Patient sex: M
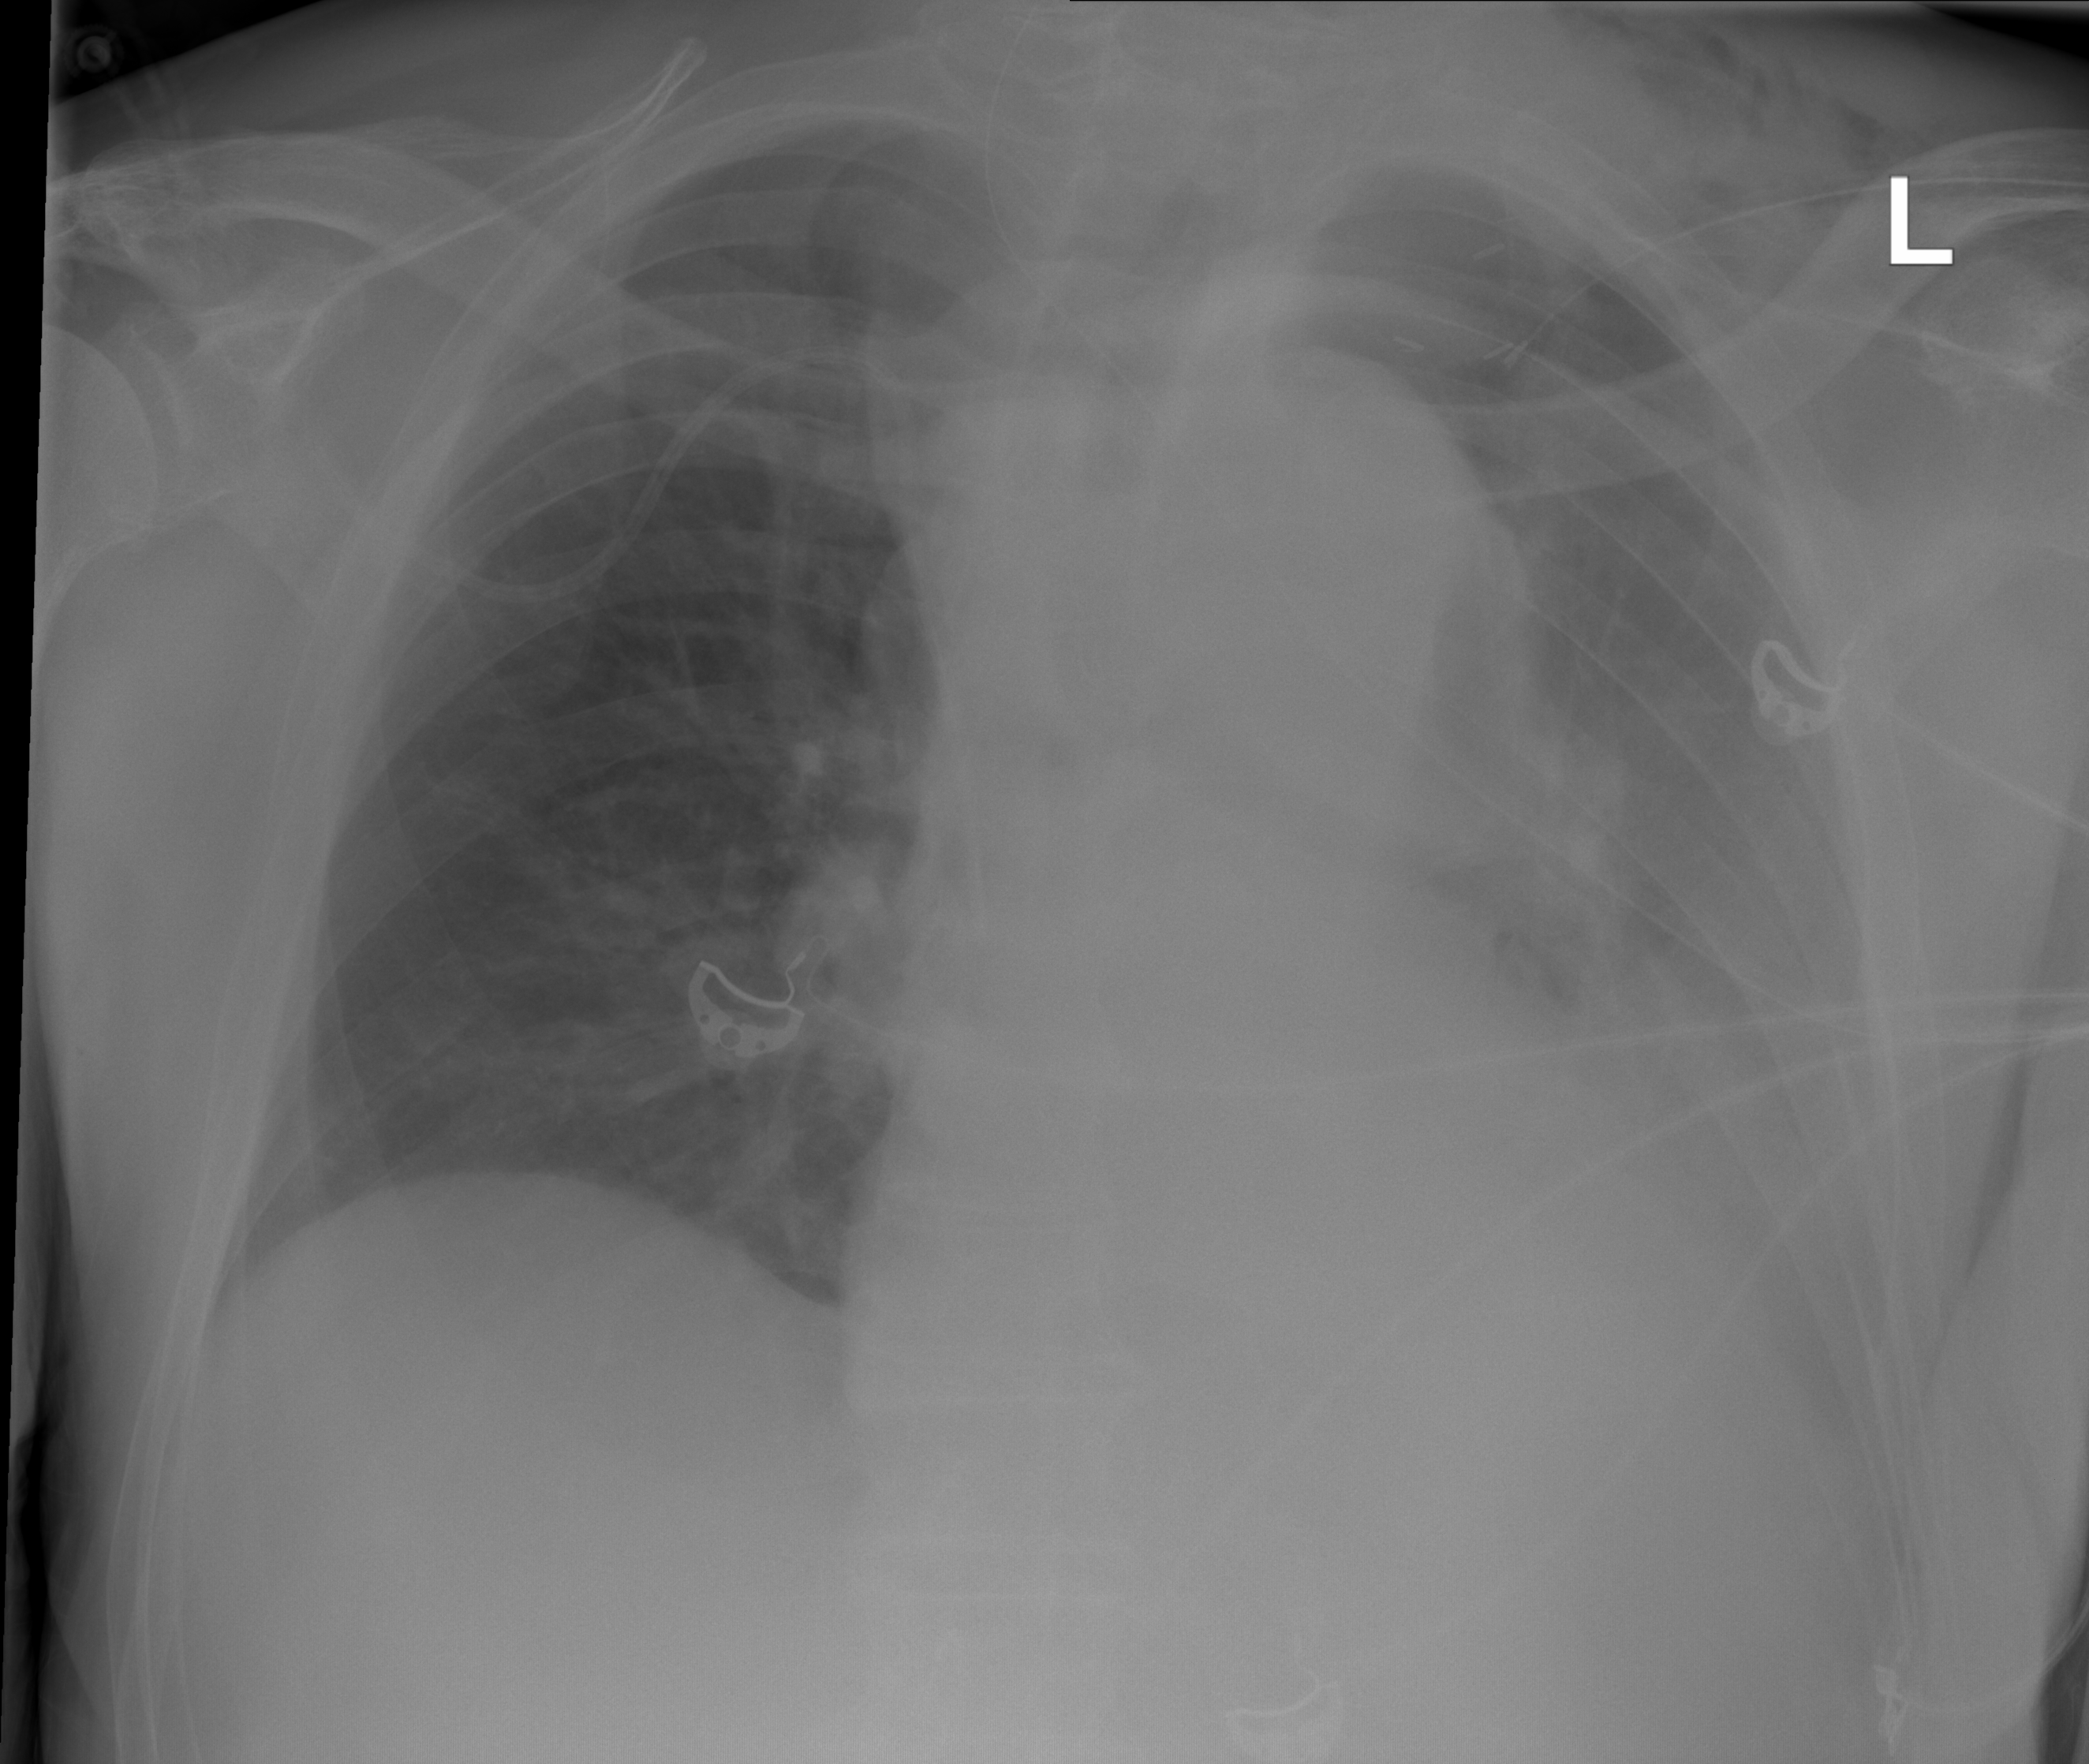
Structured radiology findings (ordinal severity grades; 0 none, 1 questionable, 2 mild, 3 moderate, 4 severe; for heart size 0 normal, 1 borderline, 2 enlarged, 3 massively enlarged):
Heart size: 1
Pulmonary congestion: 2
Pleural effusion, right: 0
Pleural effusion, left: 2
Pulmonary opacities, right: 2
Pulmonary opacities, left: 0
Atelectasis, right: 0
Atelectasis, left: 2